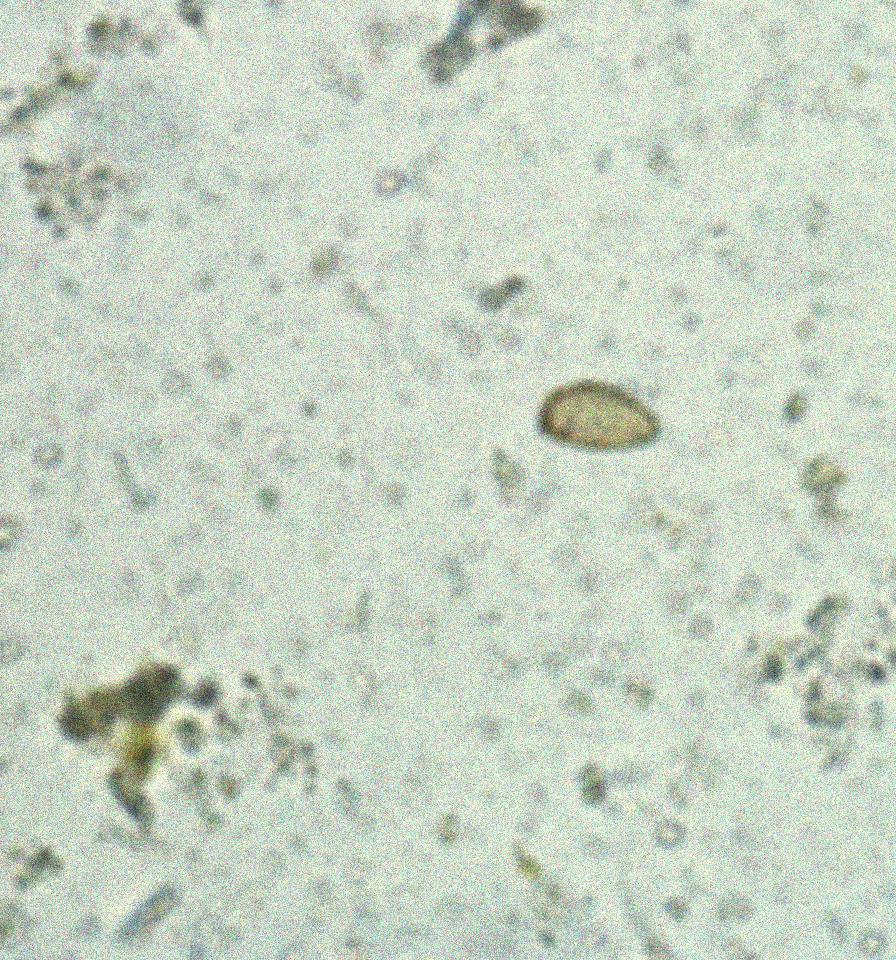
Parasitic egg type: Opisthorchis viverrine